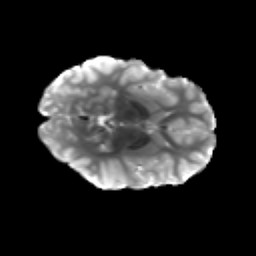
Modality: T2w
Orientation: axial
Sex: female
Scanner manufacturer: siemens
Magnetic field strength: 3 T
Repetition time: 5 s
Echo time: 0.071 s